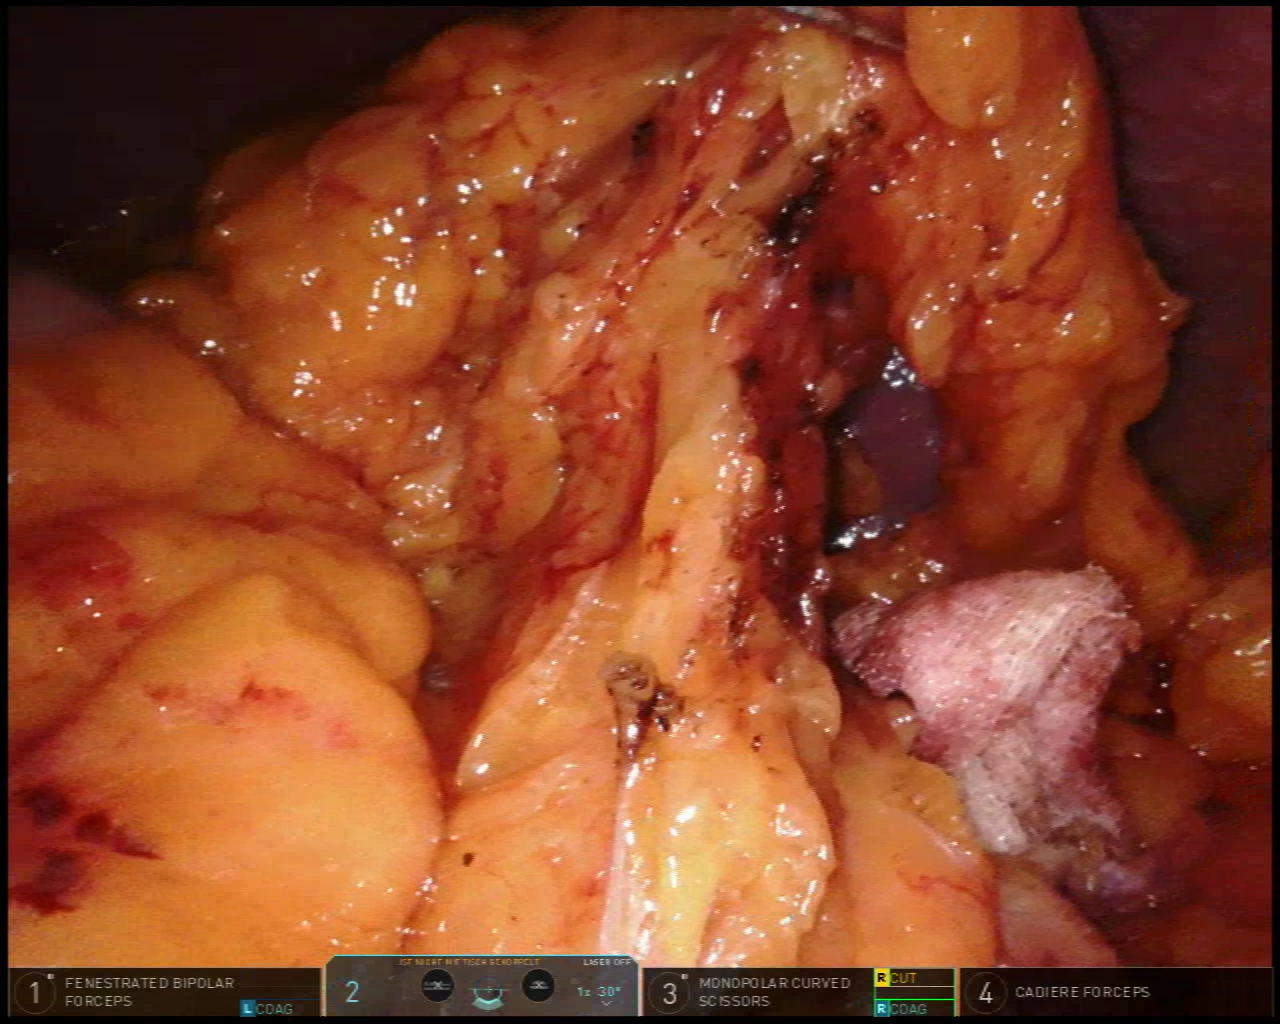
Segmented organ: abdominal_wall
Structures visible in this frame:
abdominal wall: yes
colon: yes
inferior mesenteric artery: no
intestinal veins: no
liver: no
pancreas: no
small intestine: no
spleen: yes
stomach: no
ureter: no
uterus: no
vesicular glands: no